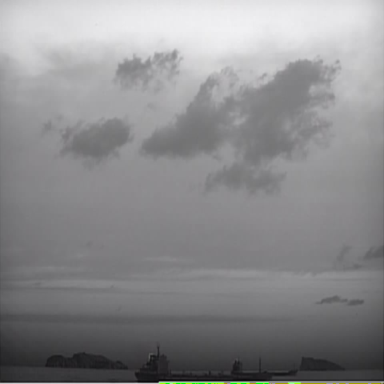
There is a liner in the infrared image.